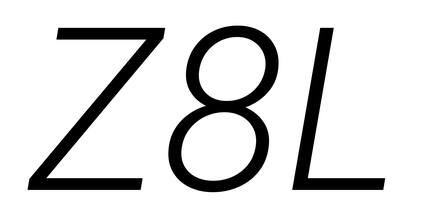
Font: Roboto-Italic_Light_Italic